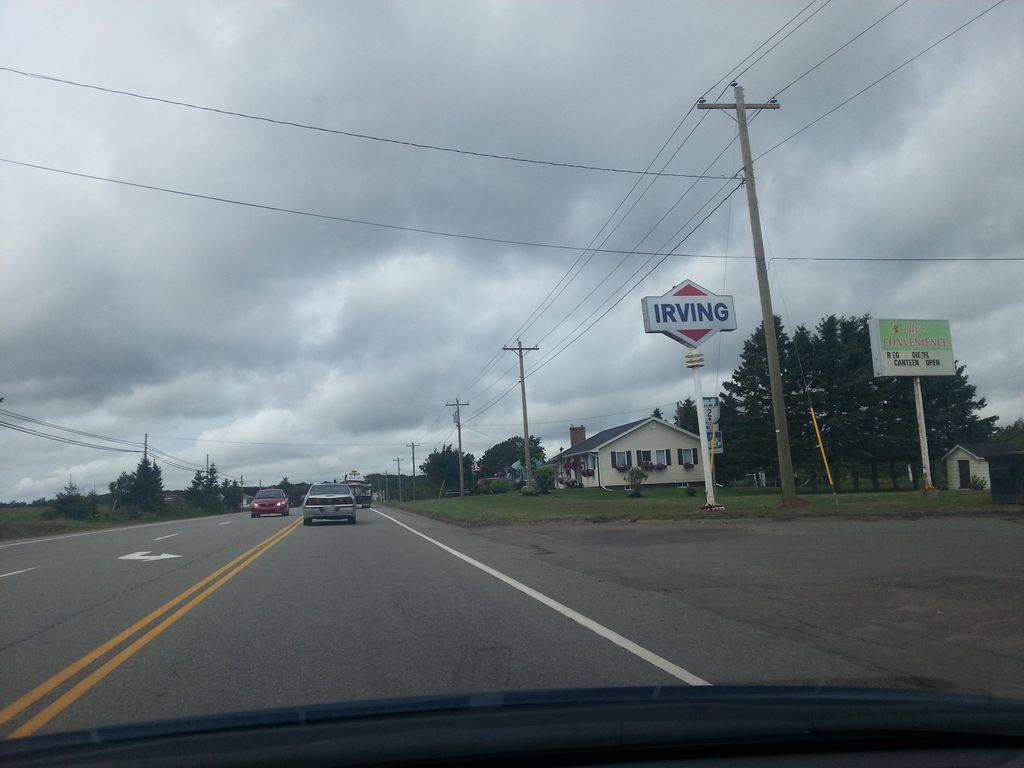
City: charlottetown